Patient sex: M
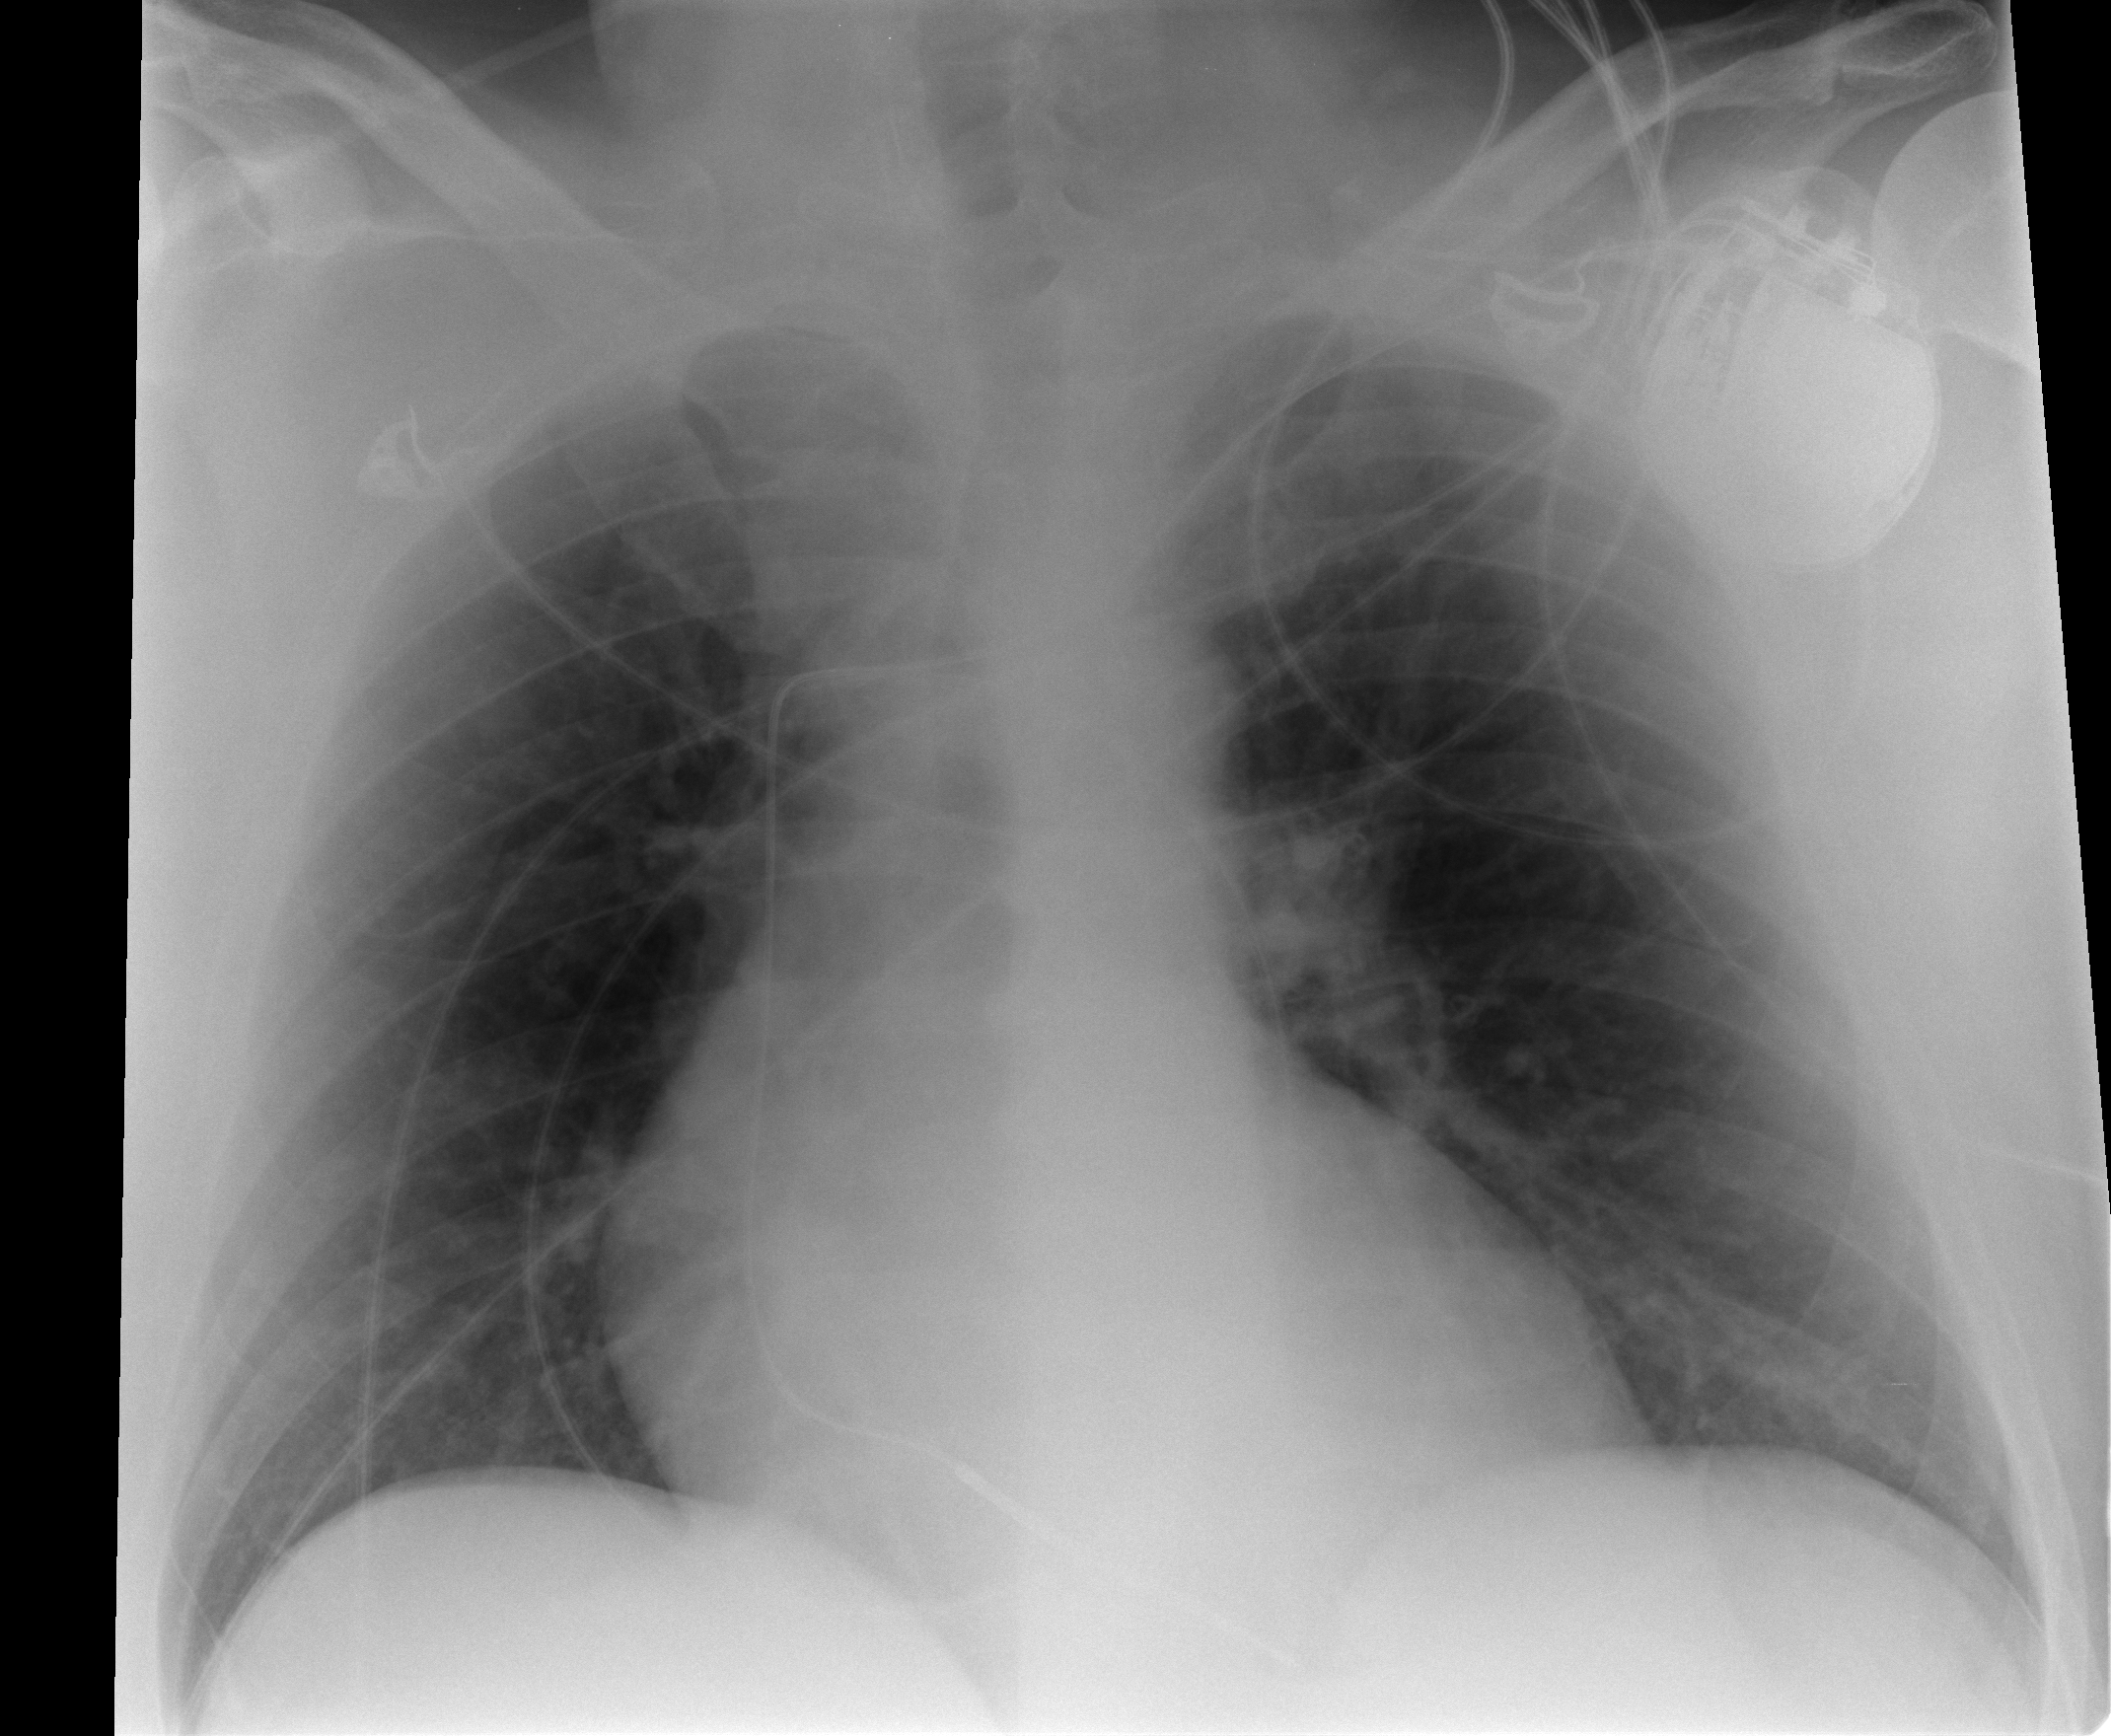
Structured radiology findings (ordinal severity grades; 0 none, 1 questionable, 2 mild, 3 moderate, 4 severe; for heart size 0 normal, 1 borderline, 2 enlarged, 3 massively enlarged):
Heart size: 3
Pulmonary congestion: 1
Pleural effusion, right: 0
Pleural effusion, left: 0
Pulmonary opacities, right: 0
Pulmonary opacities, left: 0
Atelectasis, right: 0
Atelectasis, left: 0